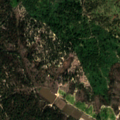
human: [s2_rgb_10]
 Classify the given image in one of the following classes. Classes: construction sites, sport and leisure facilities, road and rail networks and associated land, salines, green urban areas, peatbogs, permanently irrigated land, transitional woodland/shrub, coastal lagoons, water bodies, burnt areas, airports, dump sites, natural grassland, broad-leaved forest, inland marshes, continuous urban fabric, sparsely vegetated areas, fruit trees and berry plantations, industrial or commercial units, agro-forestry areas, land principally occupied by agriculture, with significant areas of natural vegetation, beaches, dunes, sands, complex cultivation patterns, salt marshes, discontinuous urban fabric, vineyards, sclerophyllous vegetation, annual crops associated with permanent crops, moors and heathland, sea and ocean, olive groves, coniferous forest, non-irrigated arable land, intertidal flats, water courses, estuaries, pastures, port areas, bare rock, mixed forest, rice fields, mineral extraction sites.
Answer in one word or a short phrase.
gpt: rice fields, agro-forestry areas, broad-leaved forest, mixed forest